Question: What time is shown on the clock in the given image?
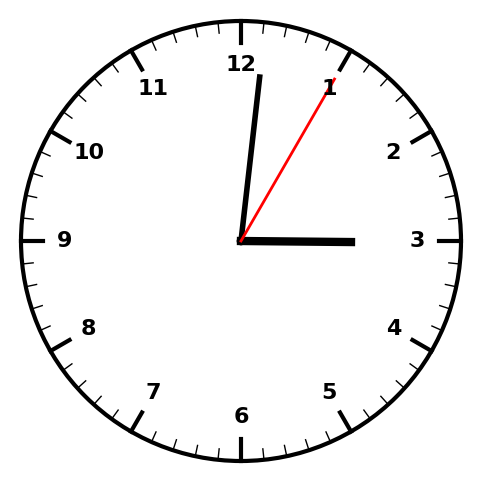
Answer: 03:01:05